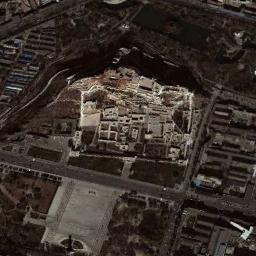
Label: palace